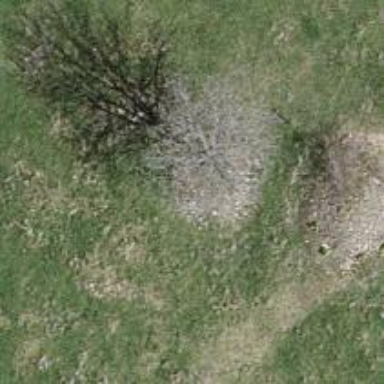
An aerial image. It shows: Single tag "natural: tree."